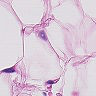
Metastatic tissue present: no